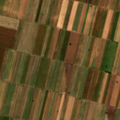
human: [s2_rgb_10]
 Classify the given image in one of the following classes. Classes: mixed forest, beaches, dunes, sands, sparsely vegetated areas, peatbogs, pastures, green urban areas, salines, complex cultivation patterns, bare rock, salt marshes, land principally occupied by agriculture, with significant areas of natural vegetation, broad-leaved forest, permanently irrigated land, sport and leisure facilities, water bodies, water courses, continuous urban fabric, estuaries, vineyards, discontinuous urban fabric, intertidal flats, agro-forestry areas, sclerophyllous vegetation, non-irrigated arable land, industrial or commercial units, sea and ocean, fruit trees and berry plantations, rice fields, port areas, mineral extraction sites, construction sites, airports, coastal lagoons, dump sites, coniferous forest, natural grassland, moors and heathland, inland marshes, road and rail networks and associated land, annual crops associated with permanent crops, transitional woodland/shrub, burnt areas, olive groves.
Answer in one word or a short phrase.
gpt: non-irrigated arable land